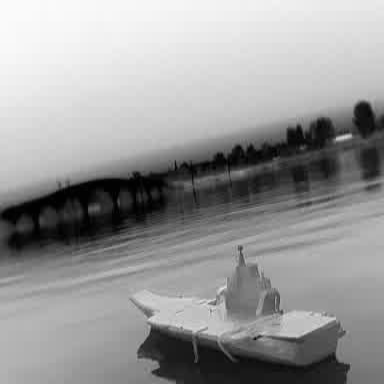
There is a warship in the infrared image.